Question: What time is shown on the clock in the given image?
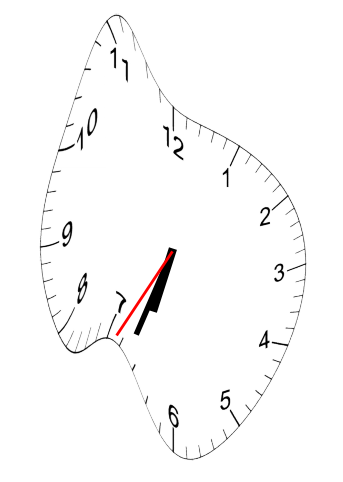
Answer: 06:33:35